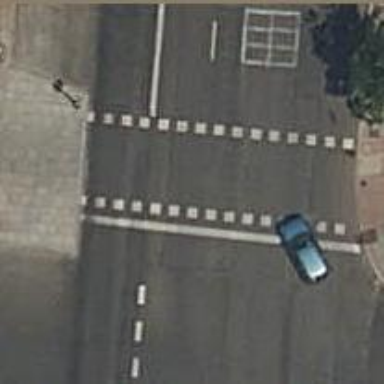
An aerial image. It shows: Road crossing with traffic signals.